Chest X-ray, AP view. Patient: 66 years old, sex M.
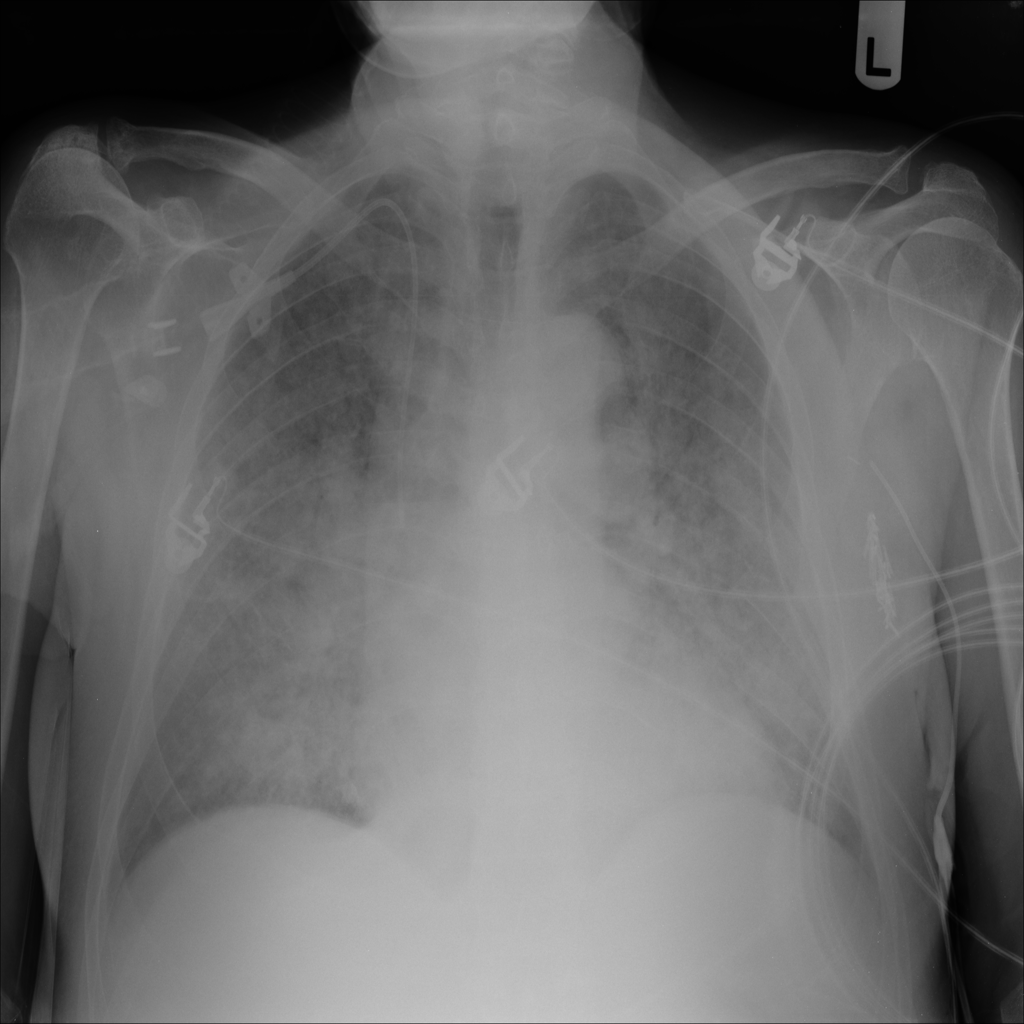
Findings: Infiltration